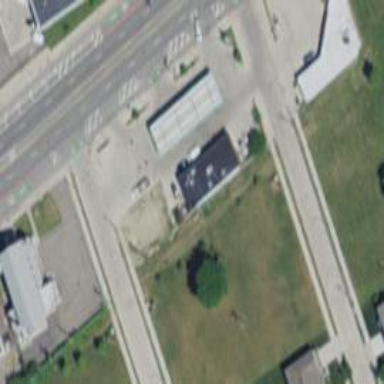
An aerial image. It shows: Convenience shop.